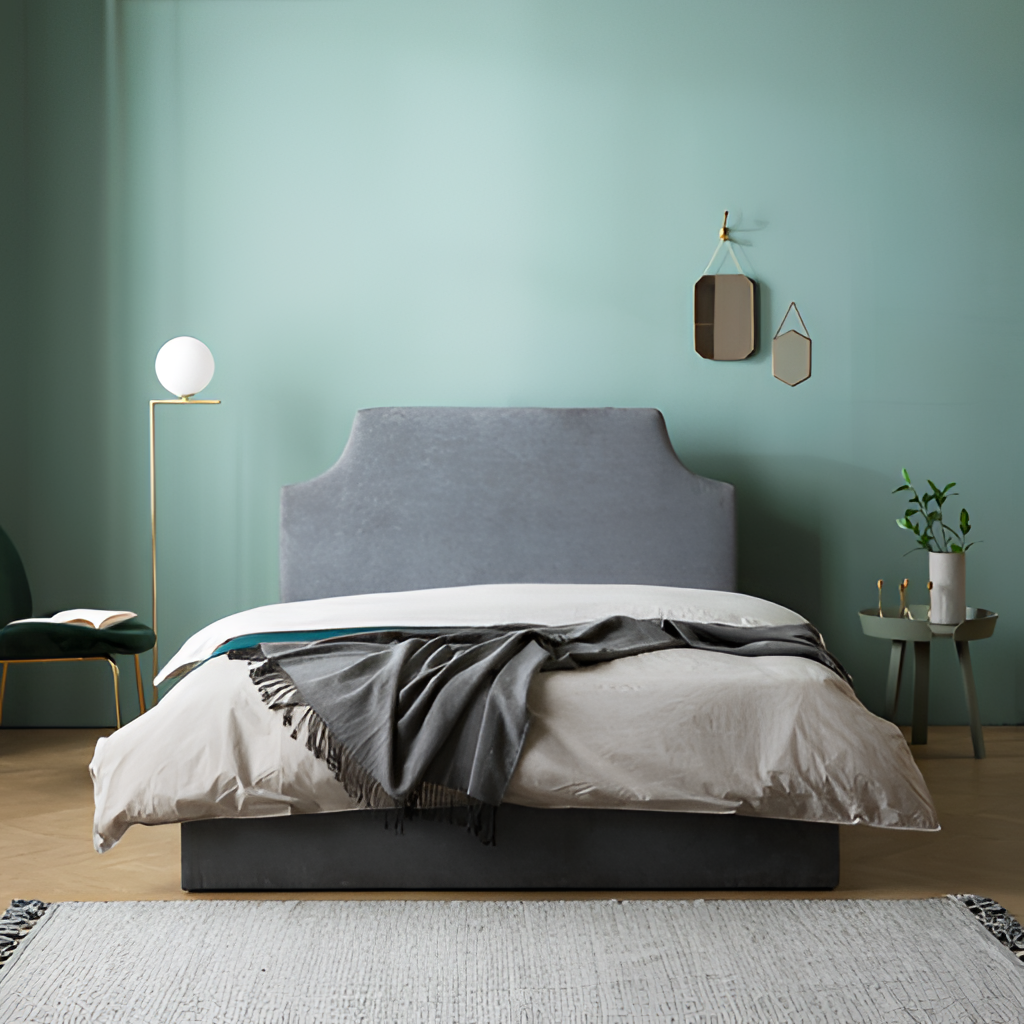
bedroom, fabric bed, beige wood flooring, with herringbone pattern, modern, paint wallpaper, with solid pattern